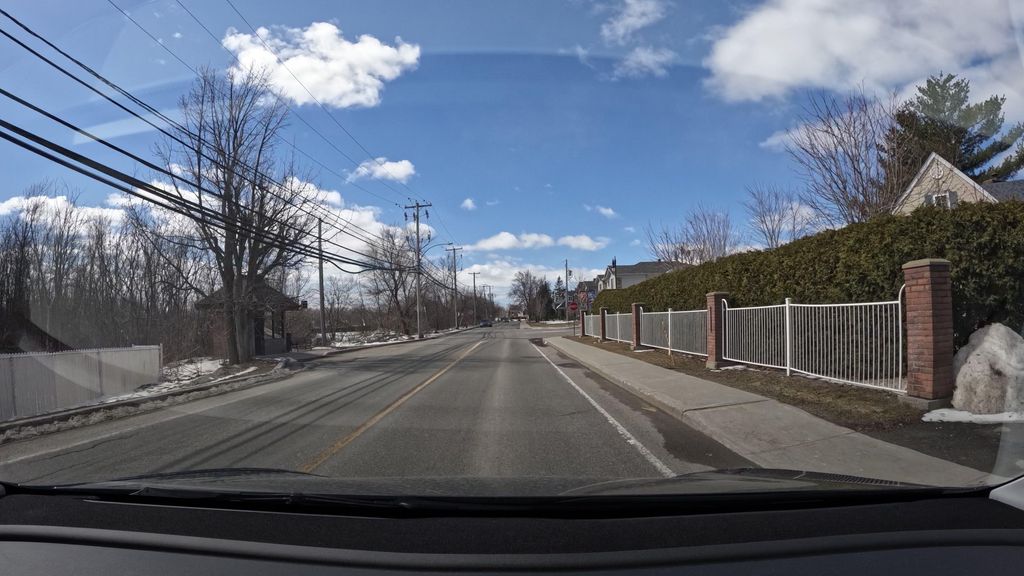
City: montreal